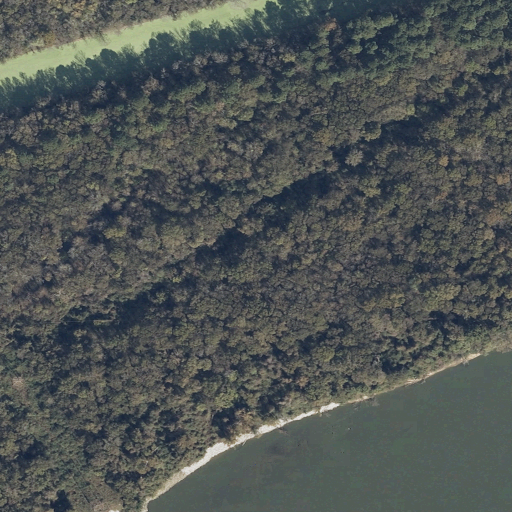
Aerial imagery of island in Alabama named Patton Island containing woody wetlands, open water, and herbaceous wetlands